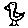
Label: bird